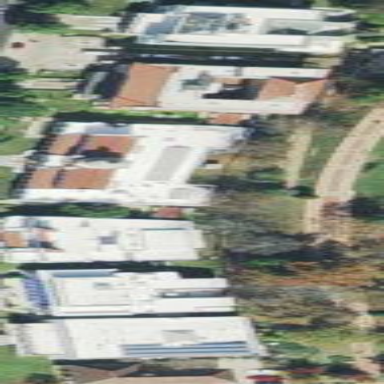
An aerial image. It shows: Protected historic building located in spa resort.